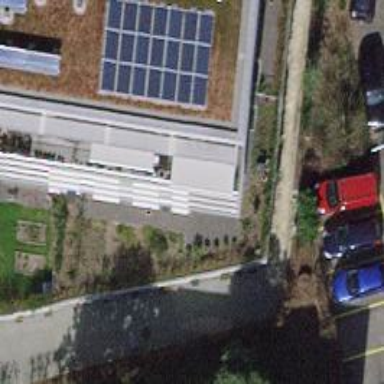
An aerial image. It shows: Solar photovoltaic panel generator placed on roof.